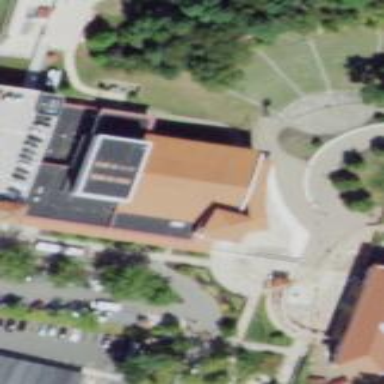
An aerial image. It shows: Theater building.